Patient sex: F
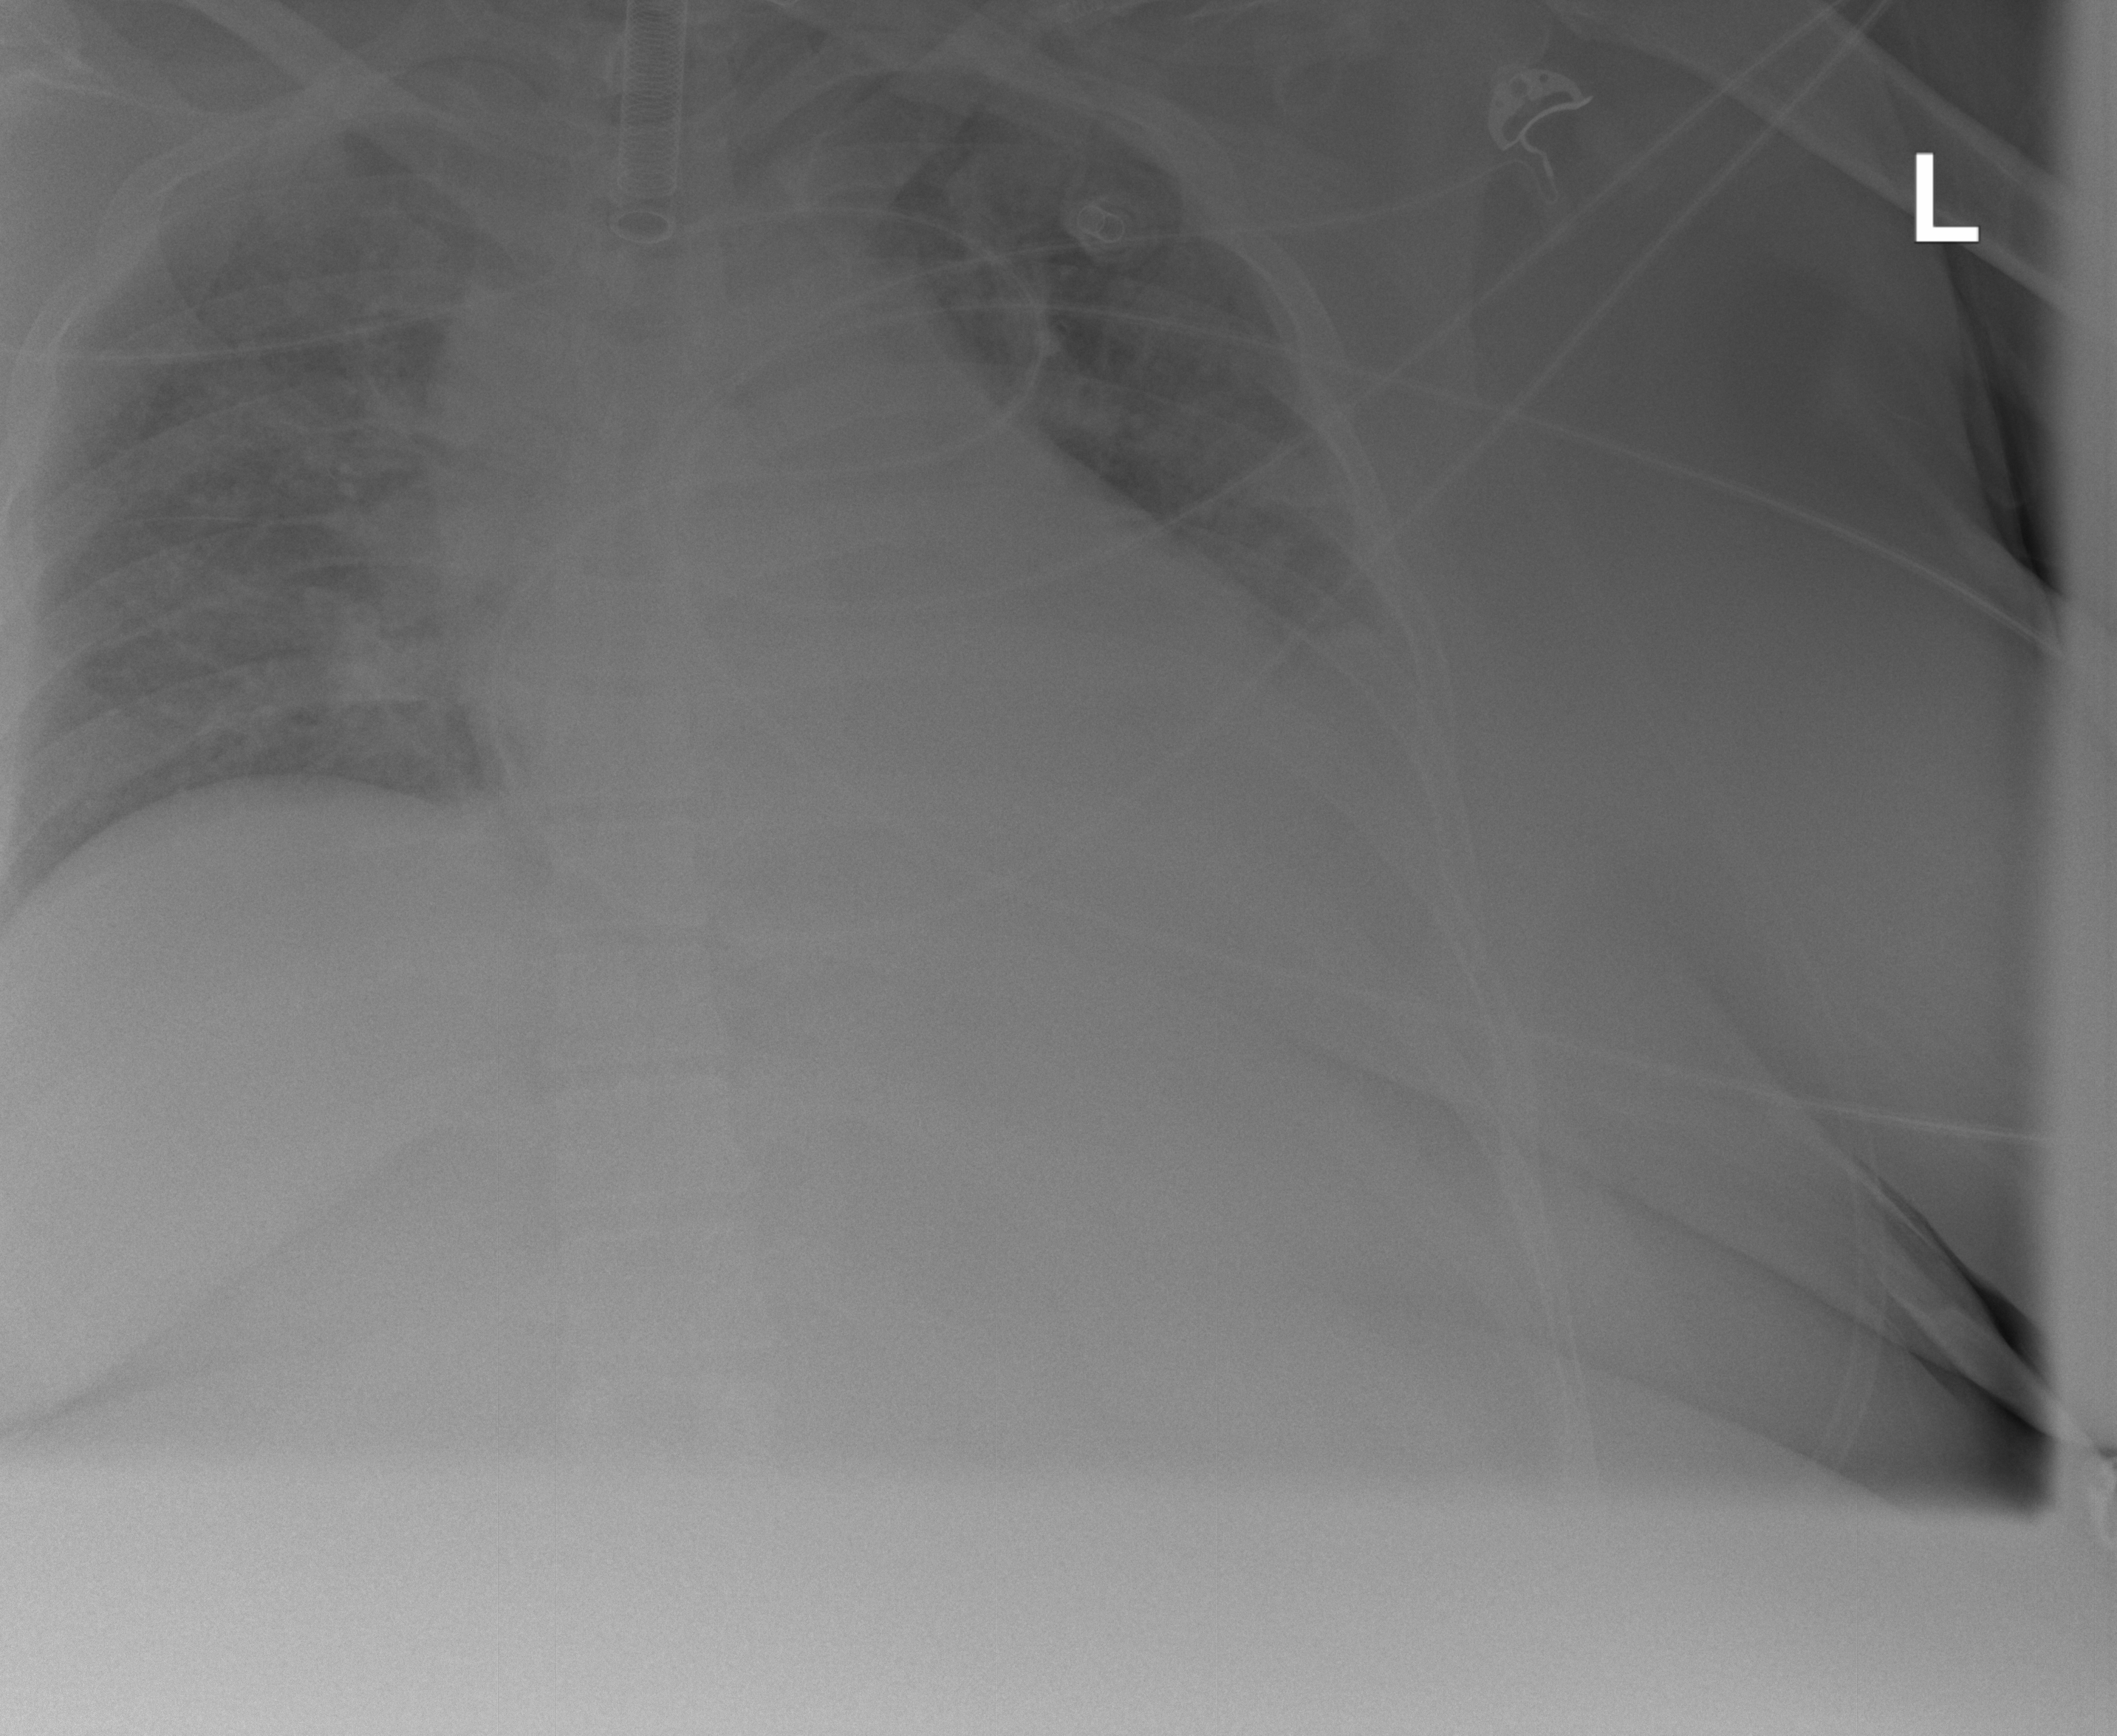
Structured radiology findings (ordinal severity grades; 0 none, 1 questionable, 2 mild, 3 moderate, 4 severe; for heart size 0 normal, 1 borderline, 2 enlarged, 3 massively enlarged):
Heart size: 2
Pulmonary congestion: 2
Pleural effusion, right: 0
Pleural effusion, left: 2
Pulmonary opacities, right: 2
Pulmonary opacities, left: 2
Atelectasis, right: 2
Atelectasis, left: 2